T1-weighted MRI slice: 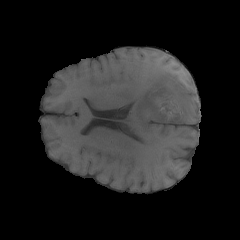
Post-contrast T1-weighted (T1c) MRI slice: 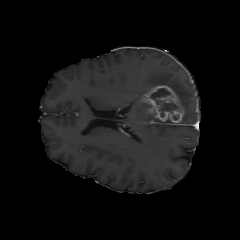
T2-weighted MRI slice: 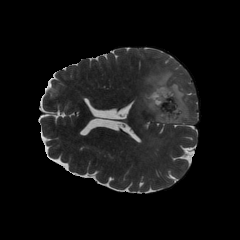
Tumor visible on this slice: yes